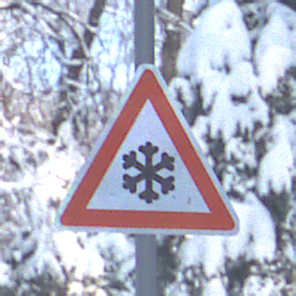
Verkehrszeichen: SchneeOderEisglaette
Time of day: MorningAfternoon
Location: Outdoor (Nature)
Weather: Clear
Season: Winter
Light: Natural